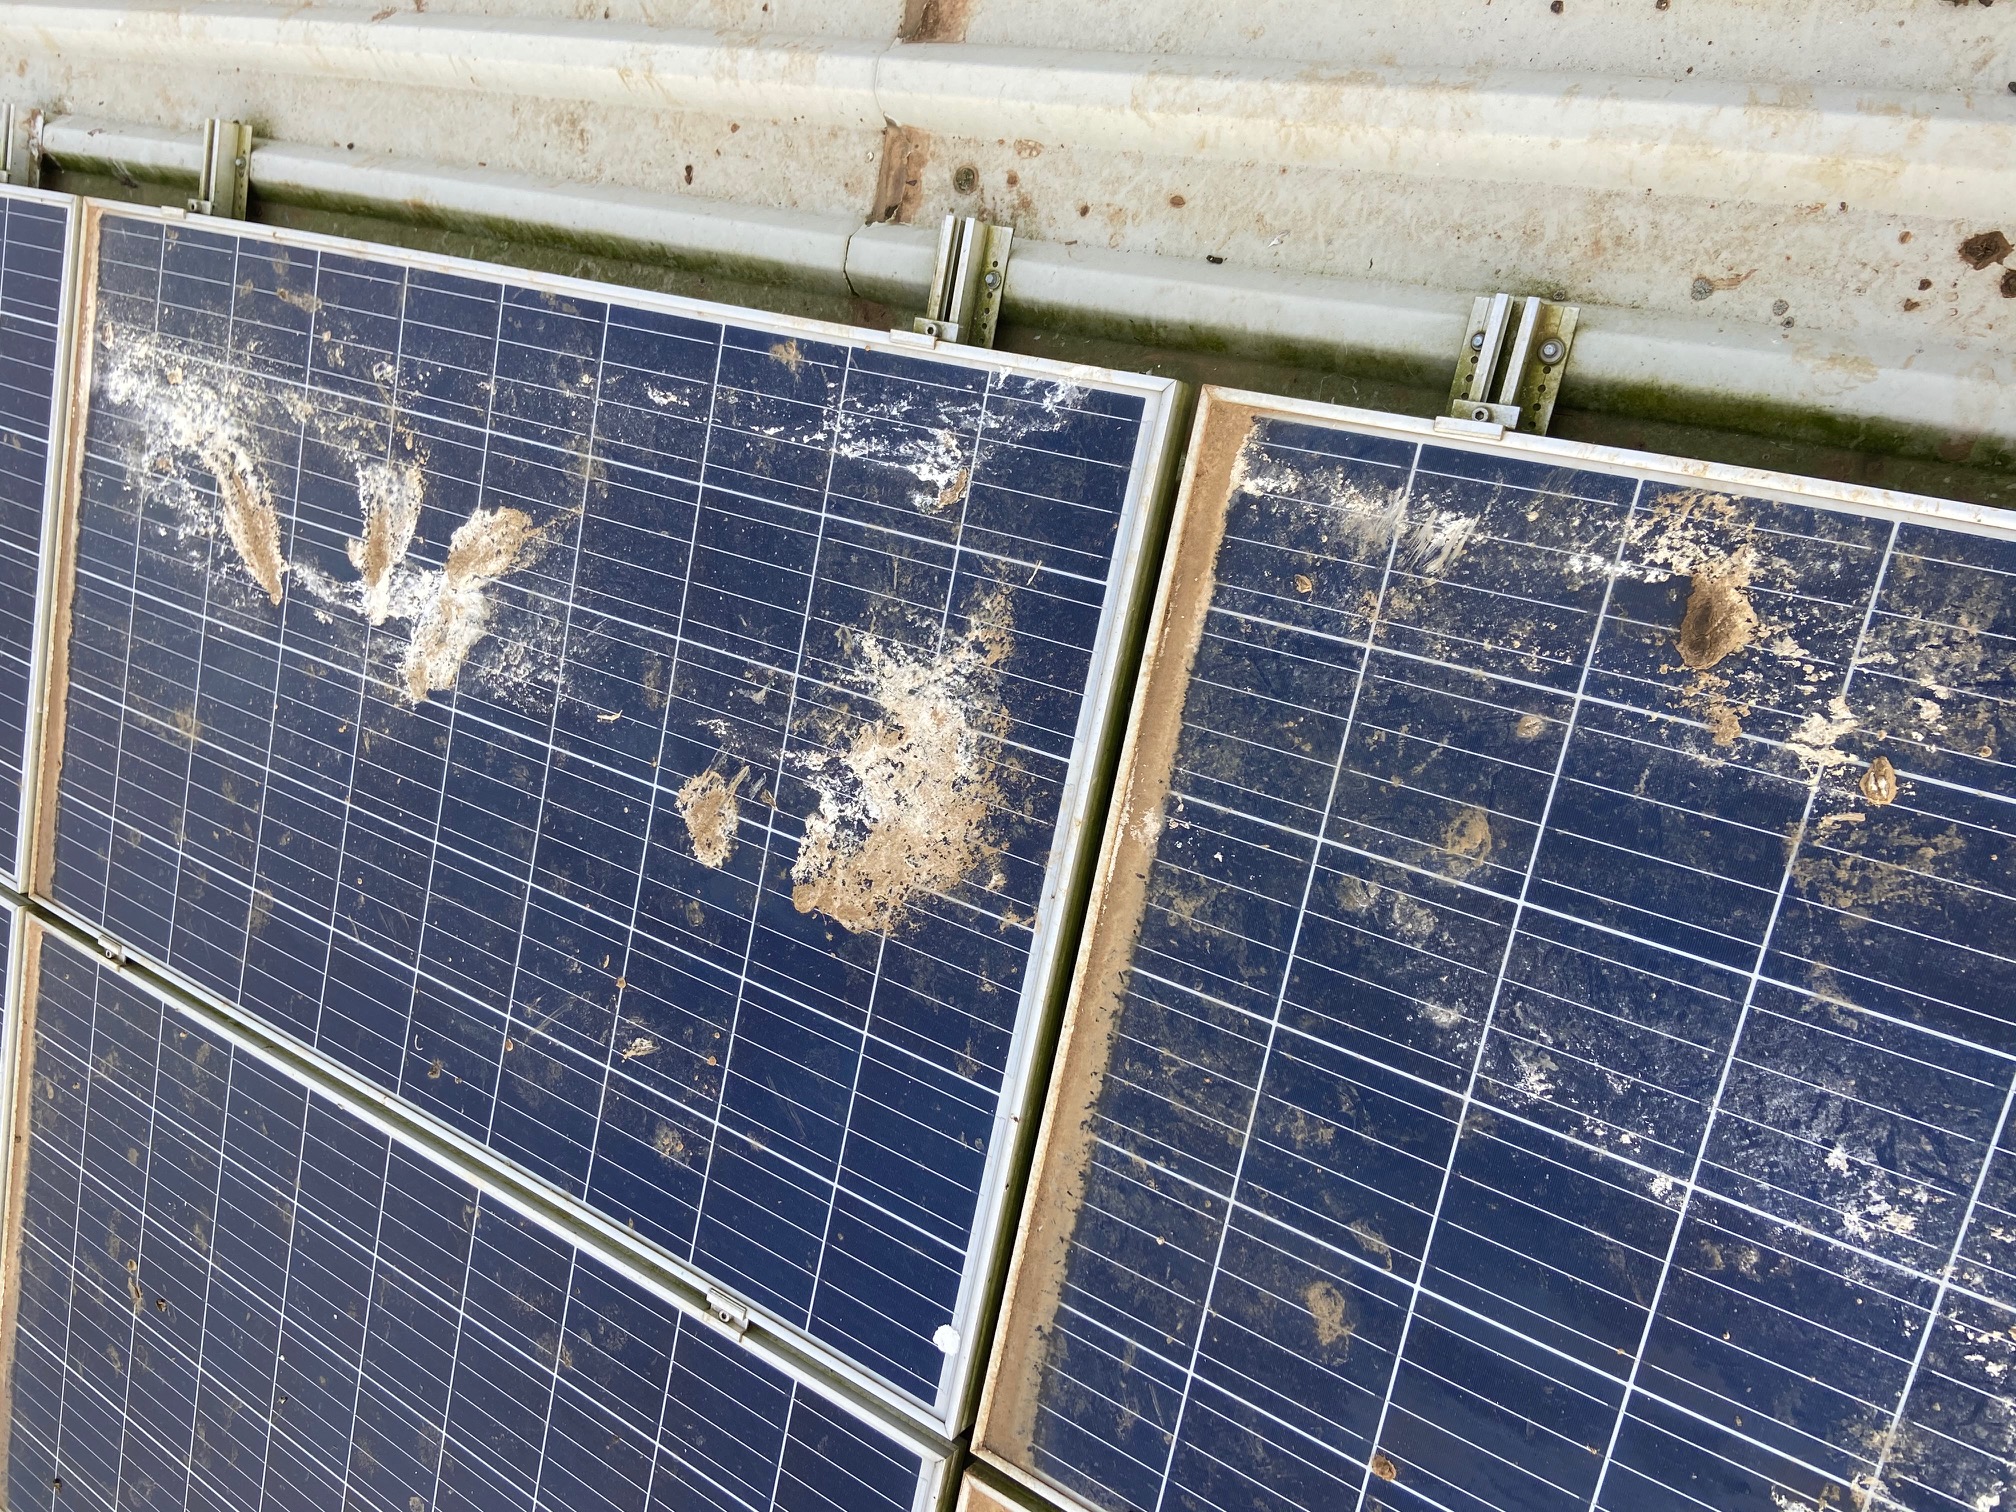
Label: Bird-drop